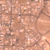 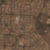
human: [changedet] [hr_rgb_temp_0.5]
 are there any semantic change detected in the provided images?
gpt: Some new buildings appear on the right in the desert area.